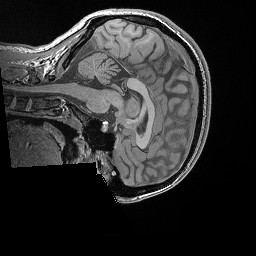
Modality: T1w
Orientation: sagittal
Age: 23
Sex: female
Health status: healthy
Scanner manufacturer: siemens
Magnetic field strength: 3 T
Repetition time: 0.02 s
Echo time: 0.00492 s